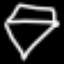
Label: diamond